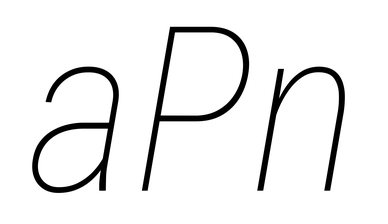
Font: Roboto-Italic_Condensed_Thin_Italic